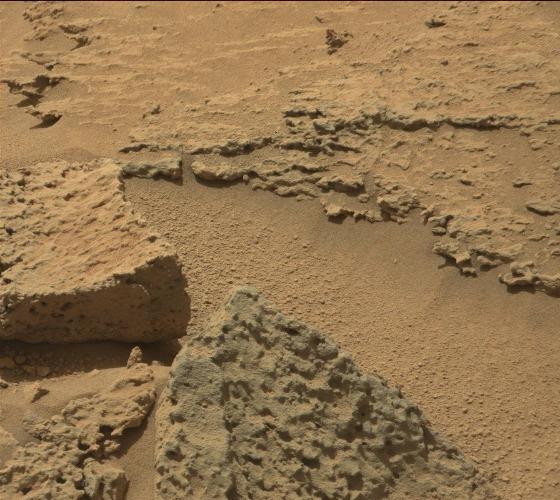
Terrain classes present: Bedrock, Gravel / Sand / Soil, Rock, Shadow